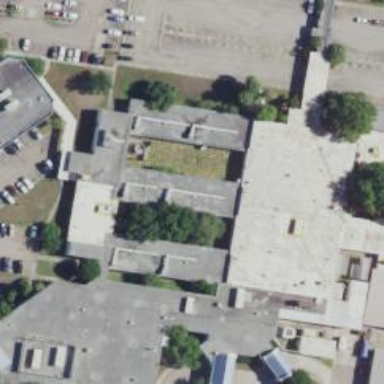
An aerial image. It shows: Hospital building.